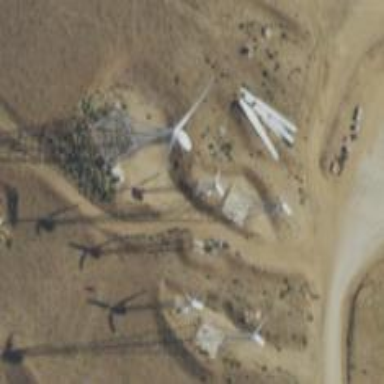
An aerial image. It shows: Wind power generator utilizing wind turbines.